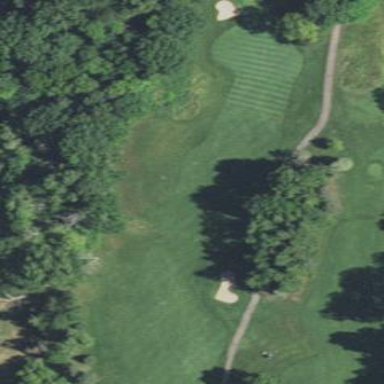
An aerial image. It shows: Golf fairway surrounded by grass.